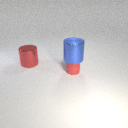
large blue metal cylinder above small red rubber cylinder